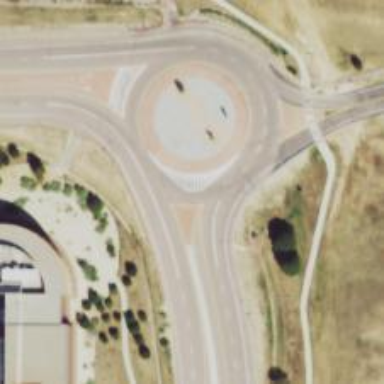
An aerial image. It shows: Tertiary road leading to roundabout junction.